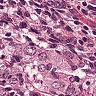
Metastatic tissue present: yes